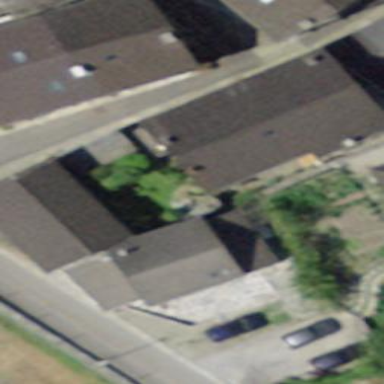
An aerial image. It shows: Simple and straightforward house.